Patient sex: M
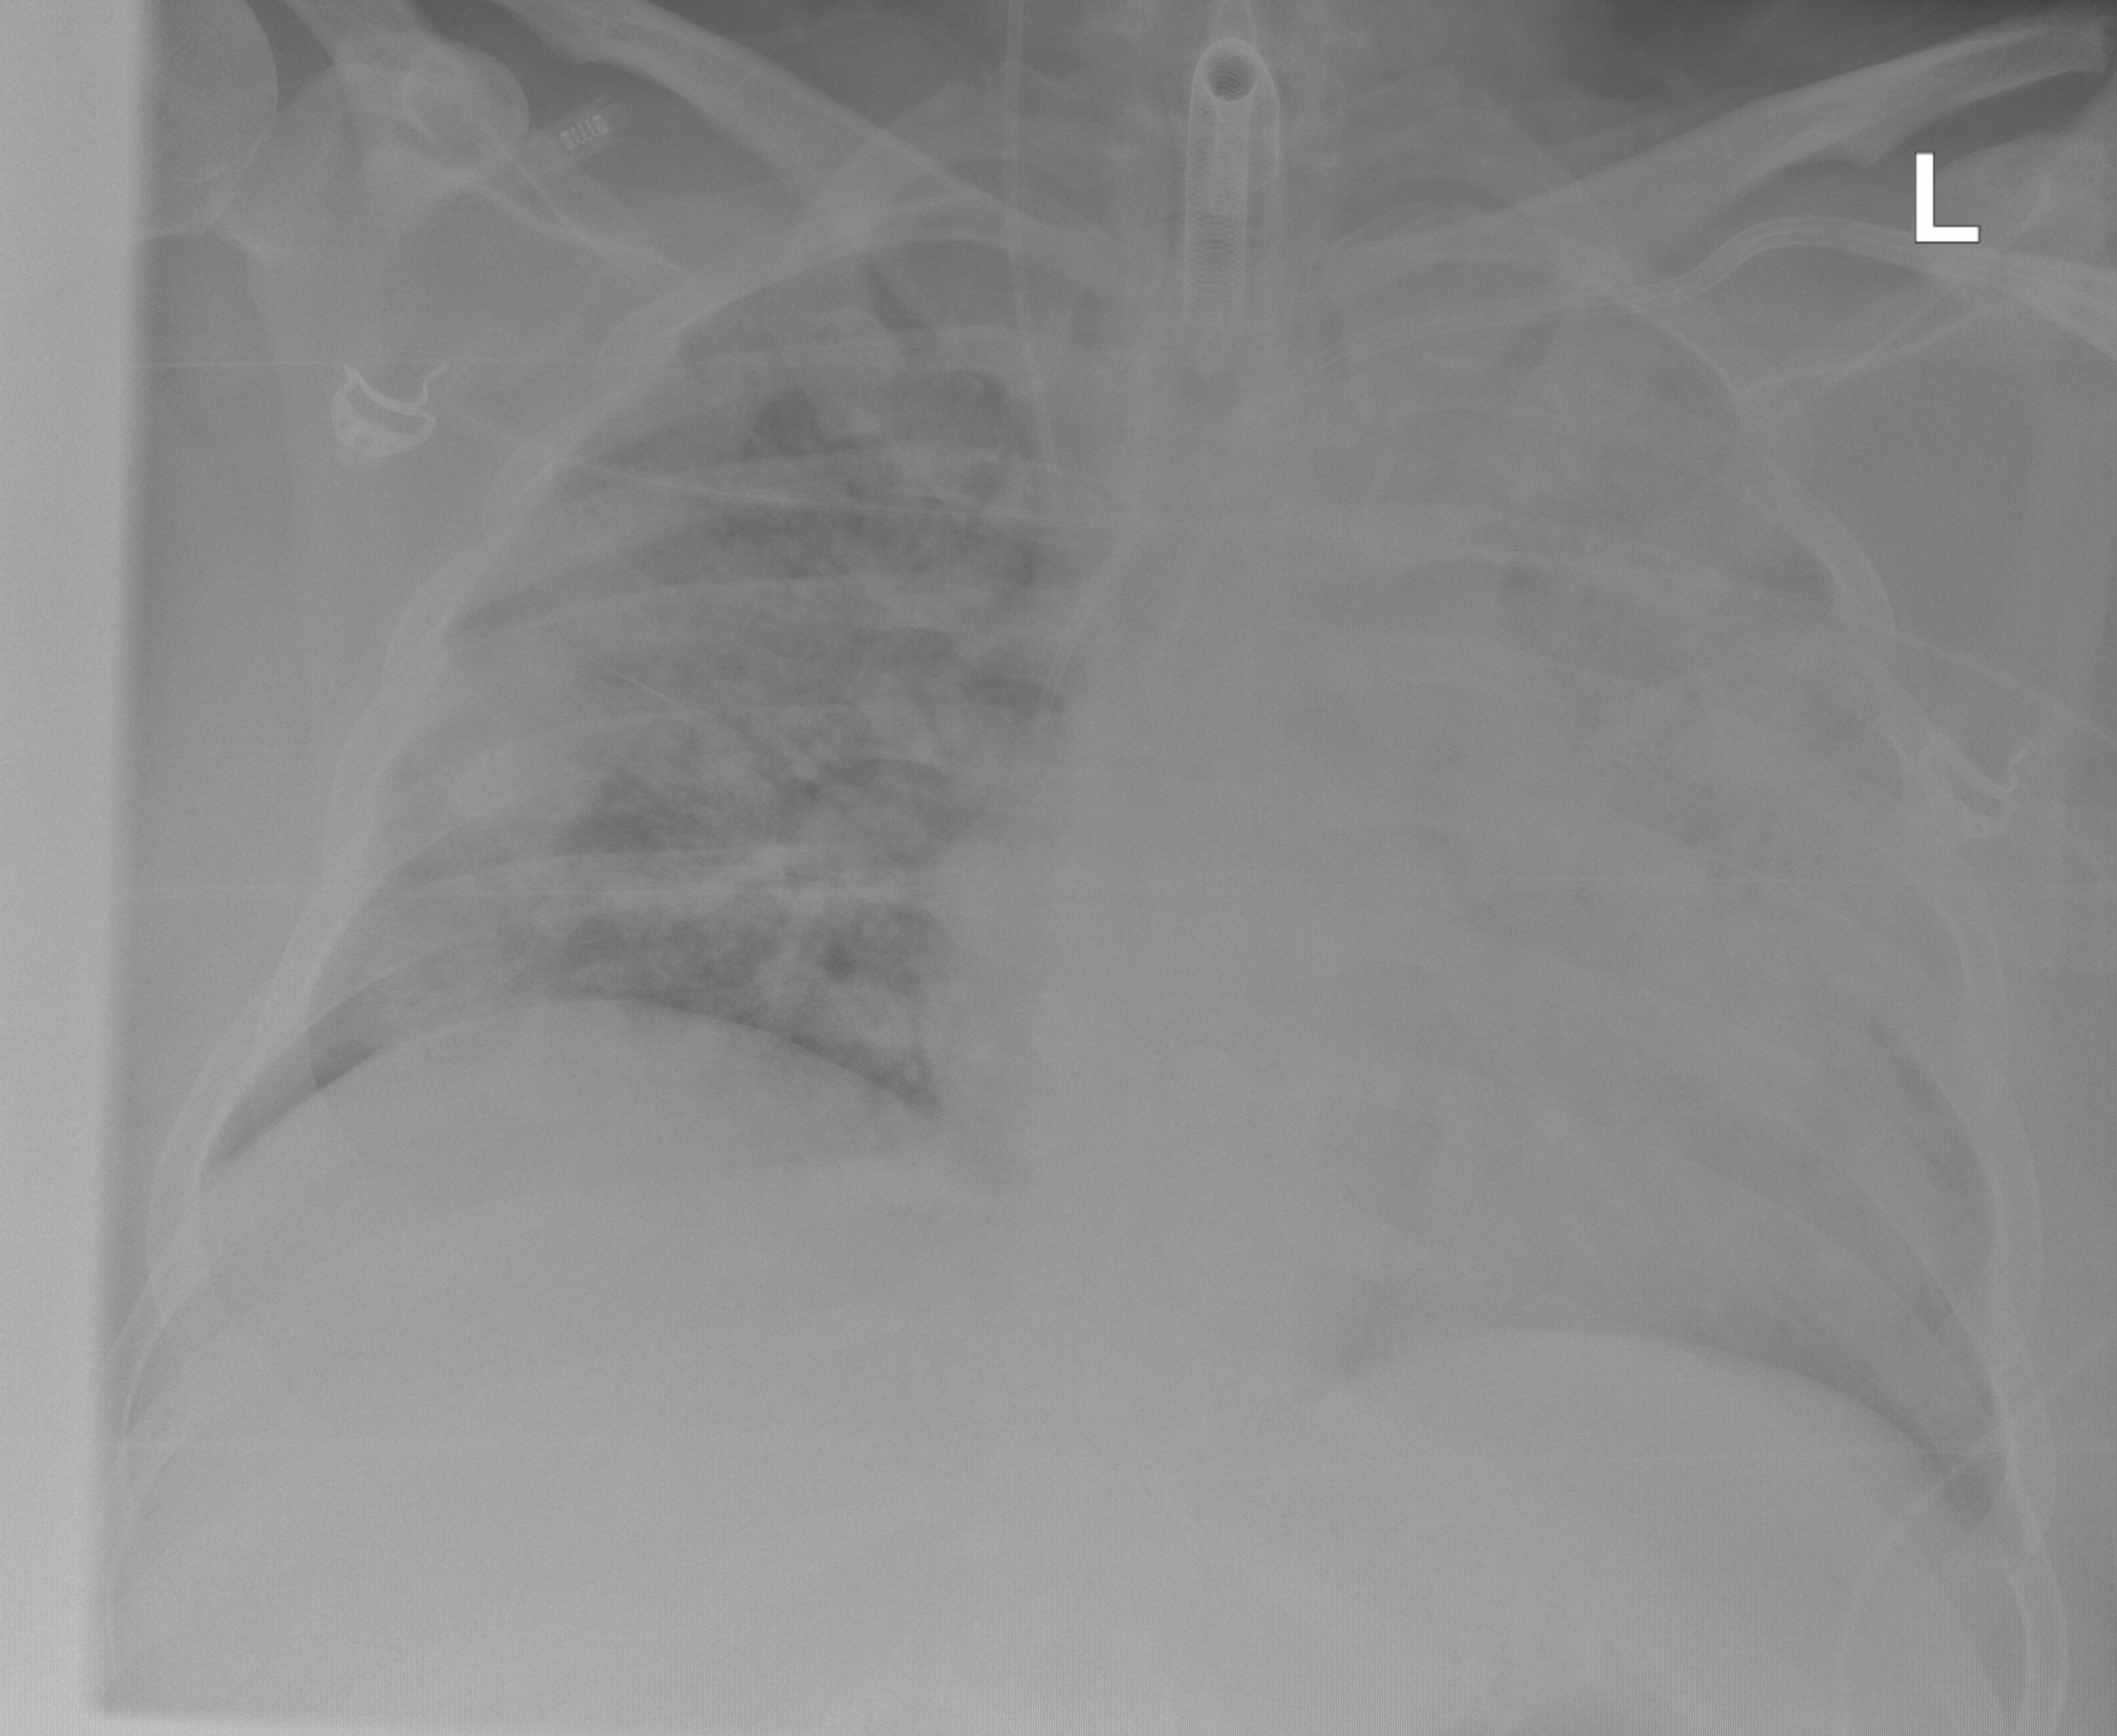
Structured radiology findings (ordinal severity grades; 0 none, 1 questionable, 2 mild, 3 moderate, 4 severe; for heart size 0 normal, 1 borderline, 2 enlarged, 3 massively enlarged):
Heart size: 2
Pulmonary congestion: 0
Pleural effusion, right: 0
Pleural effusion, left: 0
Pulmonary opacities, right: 3
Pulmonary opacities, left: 4
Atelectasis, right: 3
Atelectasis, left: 3